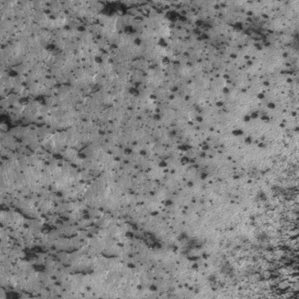
Label: frost